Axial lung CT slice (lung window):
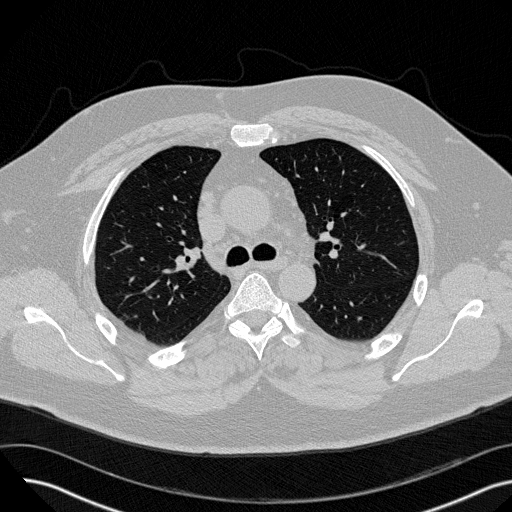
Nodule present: no